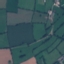
Land use / land cover class: Pasture